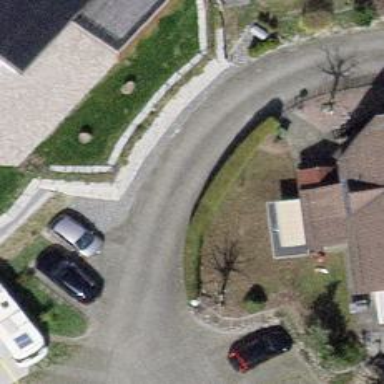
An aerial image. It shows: Residential road surfaced with paving stones.